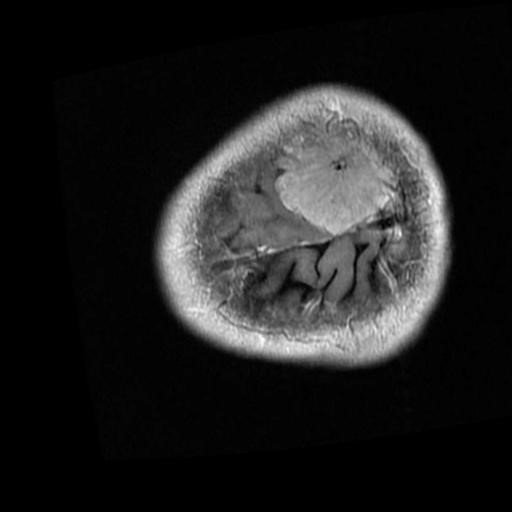
Label: brain_menin